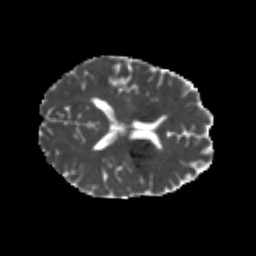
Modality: MD
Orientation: axial
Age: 24
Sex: female
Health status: healthy
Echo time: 0.074 s